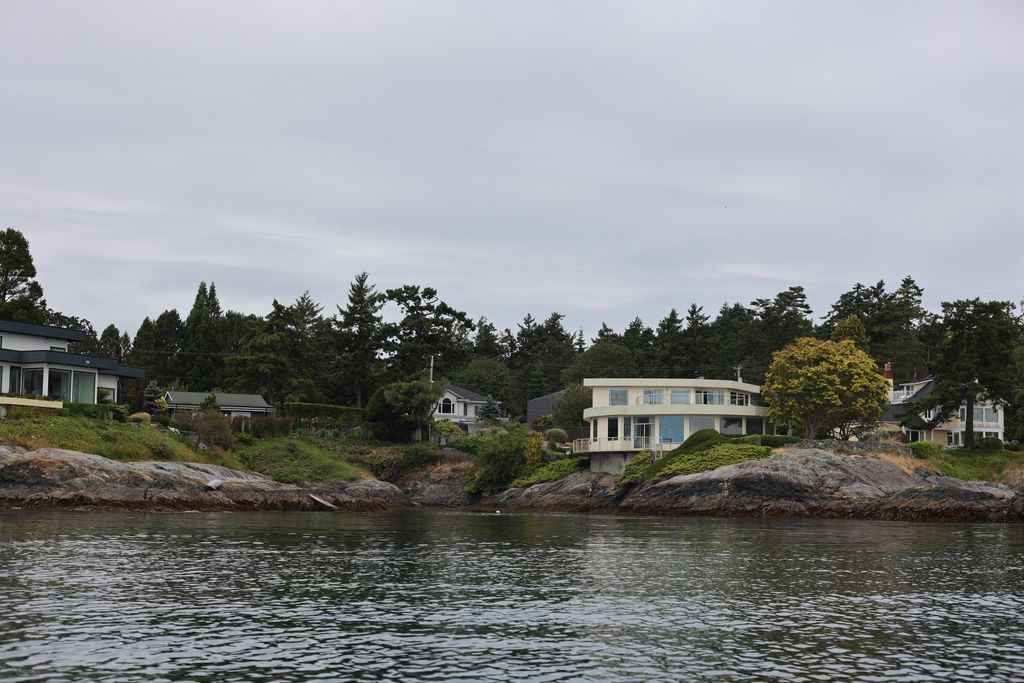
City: victoria